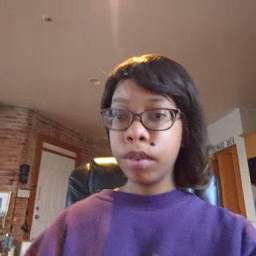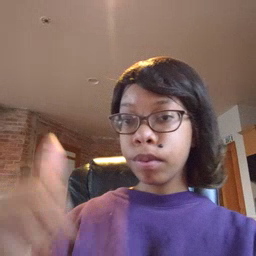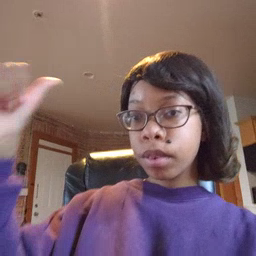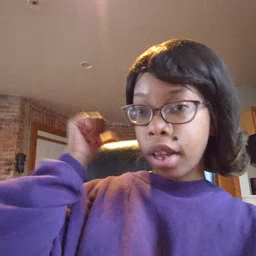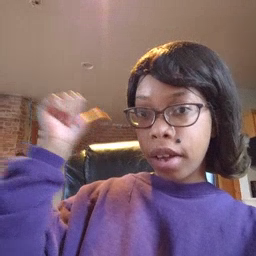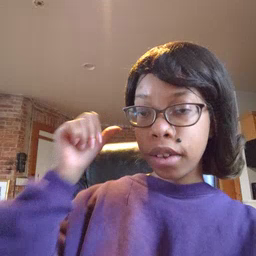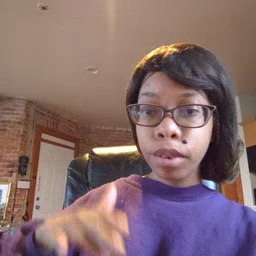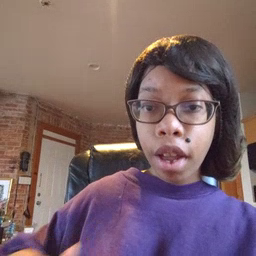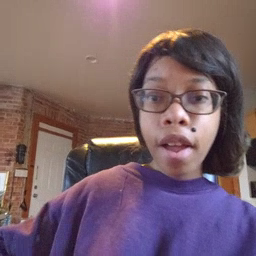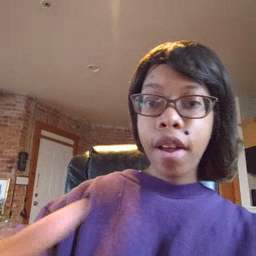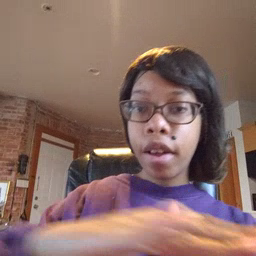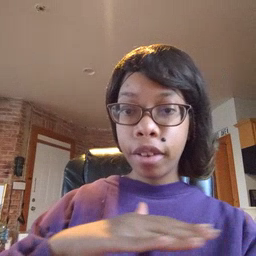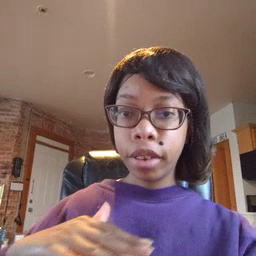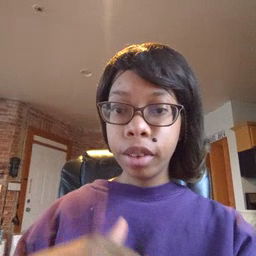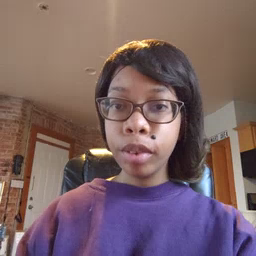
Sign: backyard